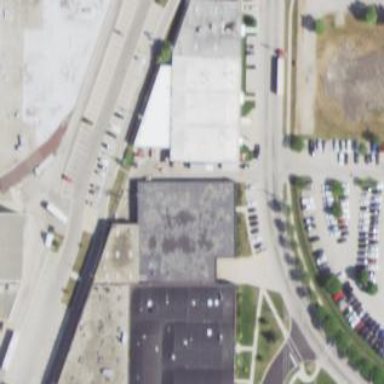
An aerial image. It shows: Industrial building.